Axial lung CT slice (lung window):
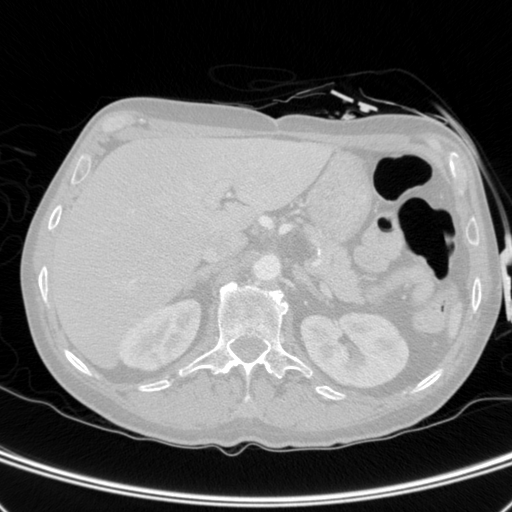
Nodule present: no